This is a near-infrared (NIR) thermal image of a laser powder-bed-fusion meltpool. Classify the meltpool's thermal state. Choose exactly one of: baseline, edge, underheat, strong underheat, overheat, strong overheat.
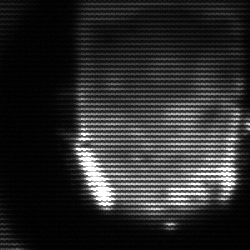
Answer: baseline